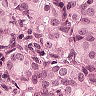
Metastatic tissue present: yes